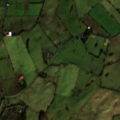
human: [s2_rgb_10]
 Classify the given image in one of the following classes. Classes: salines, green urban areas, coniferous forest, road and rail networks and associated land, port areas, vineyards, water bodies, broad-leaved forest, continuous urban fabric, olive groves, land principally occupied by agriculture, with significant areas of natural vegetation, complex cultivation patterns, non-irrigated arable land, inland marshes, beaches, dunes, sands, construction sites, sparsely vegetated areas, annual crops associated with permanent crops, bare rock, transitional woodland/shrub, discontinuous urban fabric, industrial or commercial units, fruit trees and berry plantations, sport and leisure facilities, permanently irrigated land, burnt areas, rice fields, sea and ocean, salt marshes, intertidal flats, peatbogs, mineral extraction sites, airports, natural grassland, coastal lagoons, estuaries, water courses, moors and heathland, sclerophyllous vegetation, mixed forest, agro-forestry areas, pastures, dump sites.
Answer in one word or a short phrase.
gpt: pastures, coniferous forest